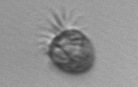
Label: Ciliophora